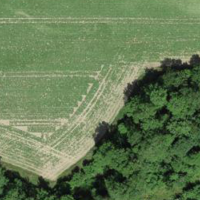
EUNIS habitat code: 41
Species observed at this site:
Scilla bifolia